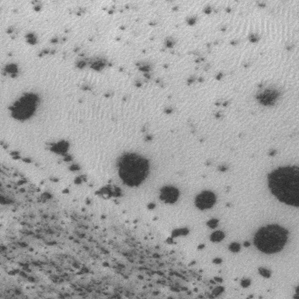
Label: frost